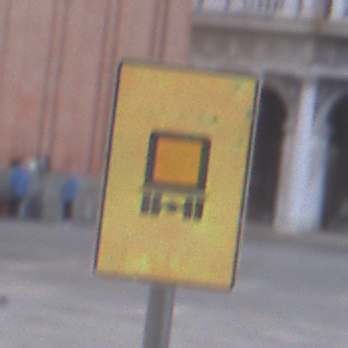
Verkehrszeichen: KennzeichnungspflichtigeFahrzeugeGefaehrlicheGueterOhnePfeilsymbol
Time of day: SunriseSunset
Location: Outdoor (Urban)
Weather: PartlyCloudy
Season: NotSpecified
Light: Natural